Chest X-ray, AP view. Patient: 62 years old, sex F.
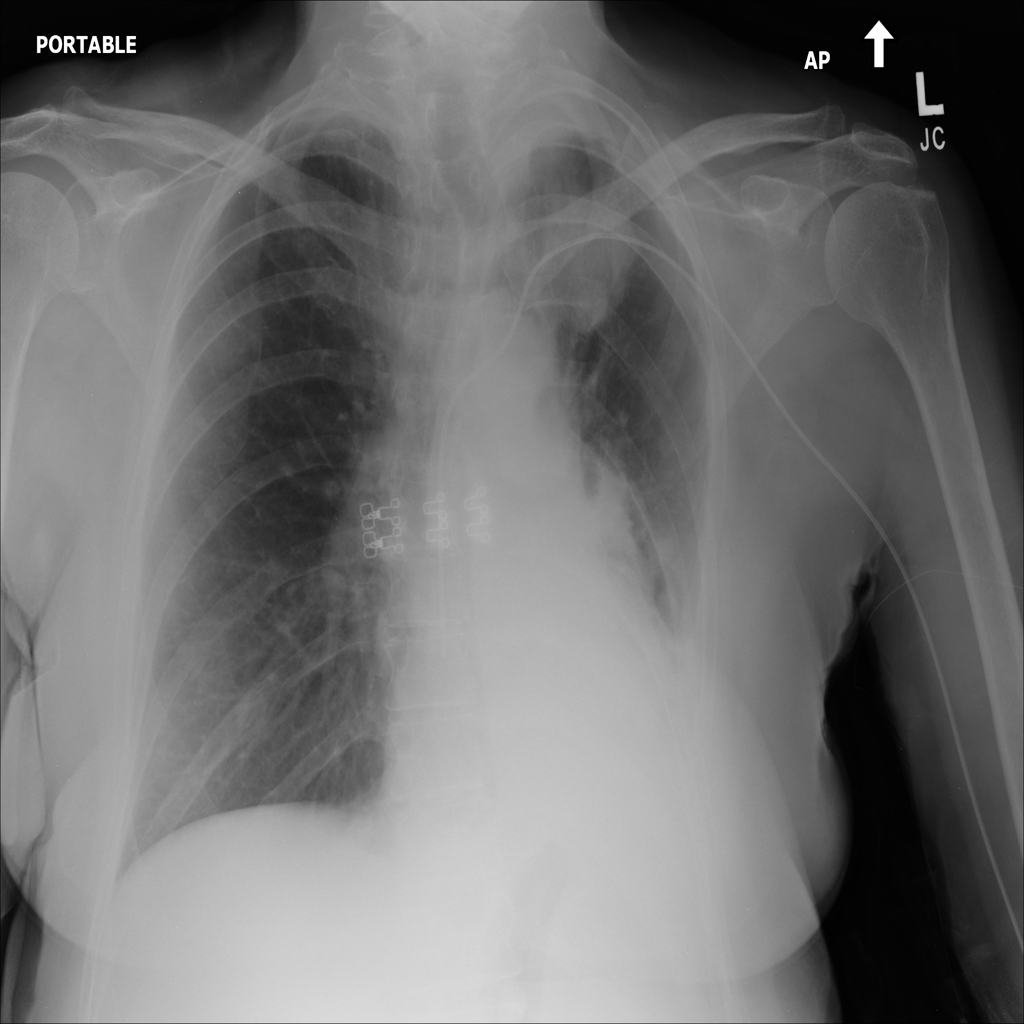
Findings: Atelectasis, Consolidation, Mass